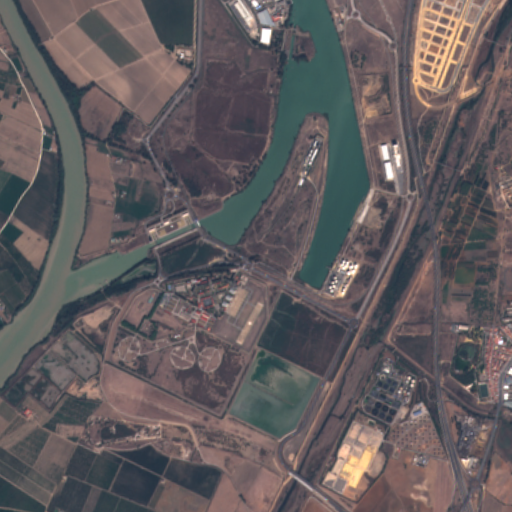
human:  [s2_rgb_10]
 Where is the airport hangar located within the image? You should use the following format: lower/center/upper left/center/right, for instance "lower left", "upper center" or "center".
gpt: The airport hangar is located in the center of the image.
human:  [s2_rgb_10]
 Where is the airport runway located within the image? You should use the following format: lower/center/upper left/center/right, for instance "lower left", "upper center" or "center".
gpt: The airport runway is located in the lower center of the image.
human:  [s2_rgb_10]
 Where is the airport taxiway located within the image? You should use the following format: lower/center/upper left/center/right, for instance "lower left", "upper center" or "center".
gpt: The airport taxiway is located in the center of the image.
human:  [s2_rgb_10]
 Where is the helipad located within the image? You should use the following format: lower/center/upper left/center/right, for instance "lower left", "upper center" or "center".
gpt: The helipad is located in the center of the image.
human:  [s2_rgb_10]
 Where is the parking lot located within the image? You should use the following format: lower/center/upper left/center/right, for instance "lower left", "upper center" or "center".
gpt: The parking lot is located in the center of the image.
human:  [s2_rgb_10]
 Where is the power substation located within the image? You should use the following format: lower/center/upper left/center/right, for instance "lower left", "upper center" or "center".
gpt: The power substation is located in the lower right of the image.
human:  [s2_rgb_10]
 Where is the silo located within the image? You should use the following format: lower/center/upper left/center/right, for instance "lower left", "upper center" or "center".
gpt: The silo is located in the upper center of the image.
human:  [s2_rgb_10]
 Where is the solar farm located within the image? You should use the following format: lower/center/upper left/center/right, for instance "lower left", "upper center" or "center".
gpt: The solar farm is located in the lower right of the image.
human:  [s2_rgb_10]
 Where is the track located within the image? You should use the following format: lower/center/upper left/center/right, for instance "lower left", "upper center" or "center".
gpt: The track is located in the center right of the image.
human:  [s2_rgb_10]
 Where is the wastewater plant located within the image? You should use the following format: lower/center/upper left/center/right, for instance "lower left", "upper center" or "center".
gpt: The wastewater plant is located in the lower right of the image.
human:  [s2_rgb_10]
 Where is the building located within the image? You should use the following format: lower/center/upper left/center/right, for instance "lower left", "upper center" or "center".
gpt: There is no building in the image.